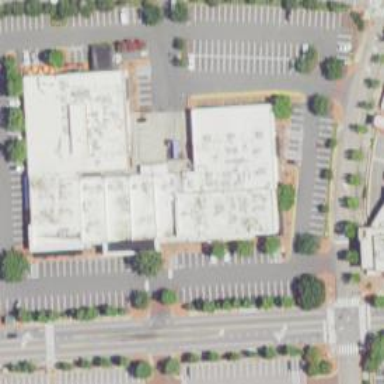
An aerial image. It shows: Commercial building.